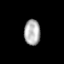
Tissue: skin
Cell type: Epithelial cells
Senescence score: 0.1876
Nuclear area (px): 403
Mean DAPI intensity: 175.548